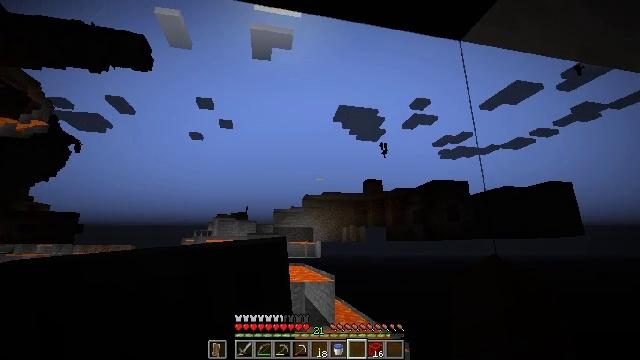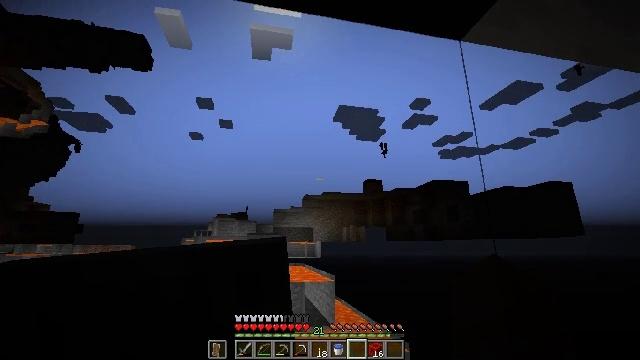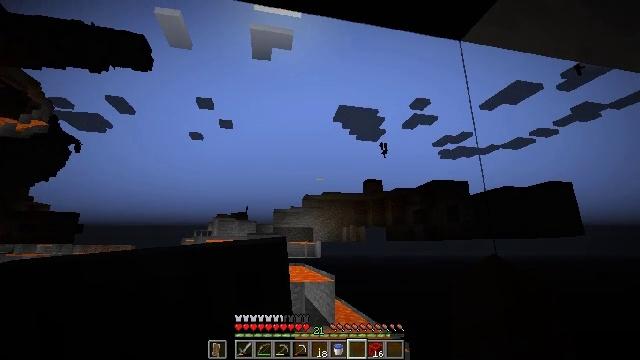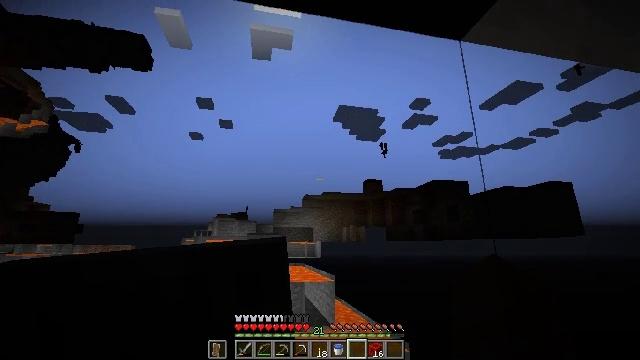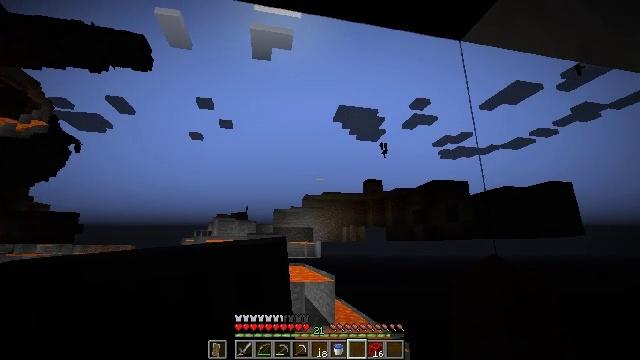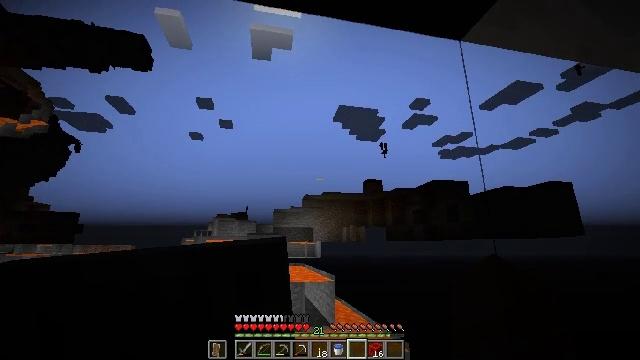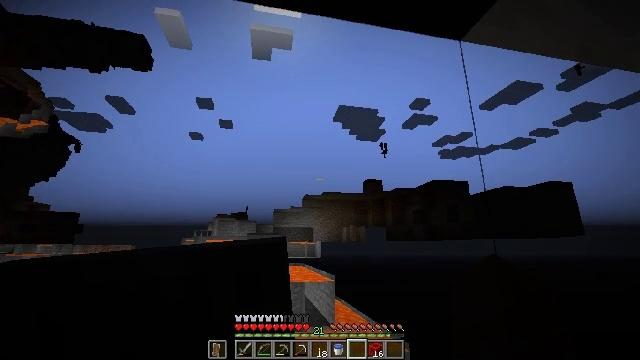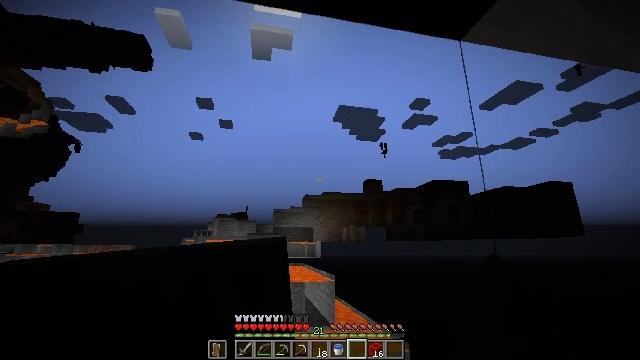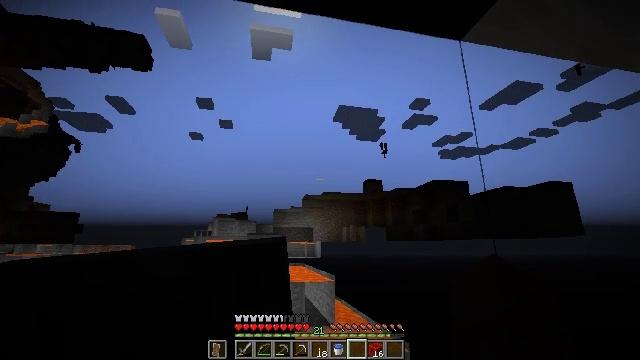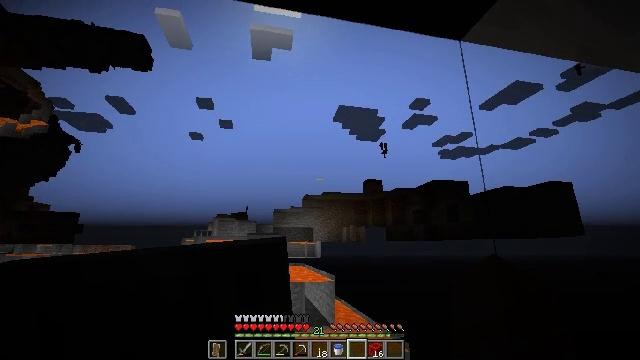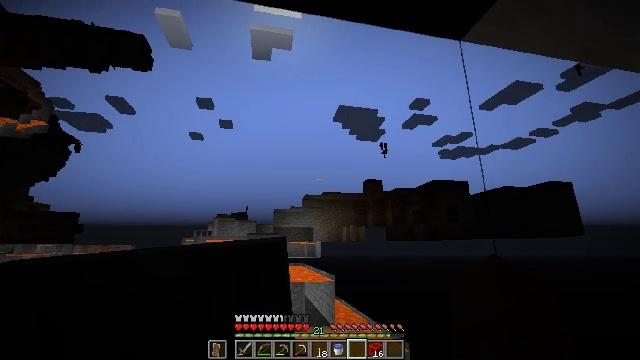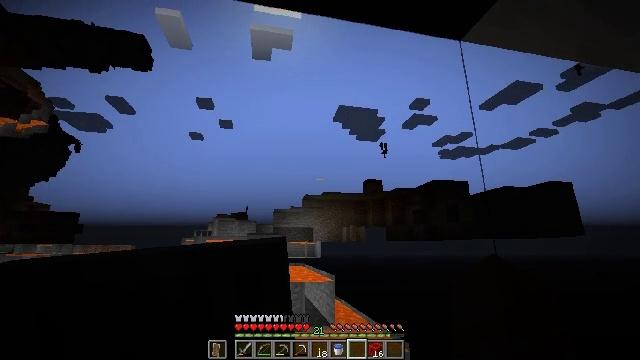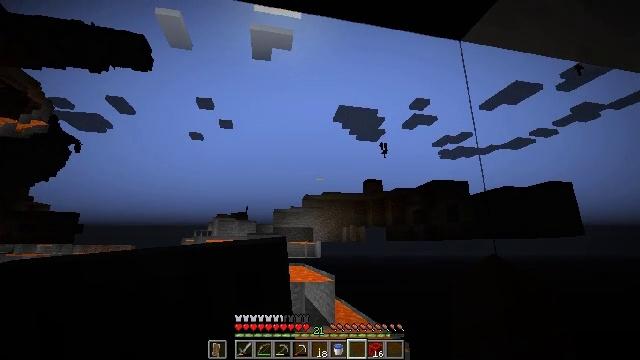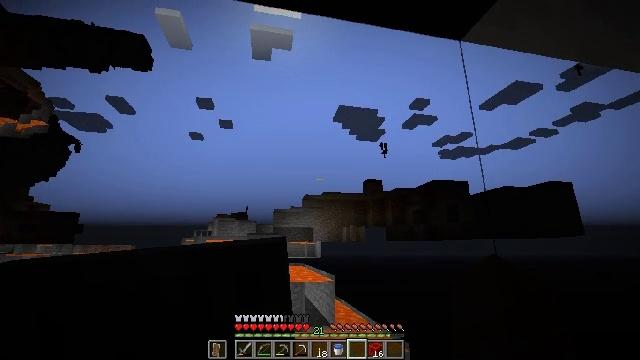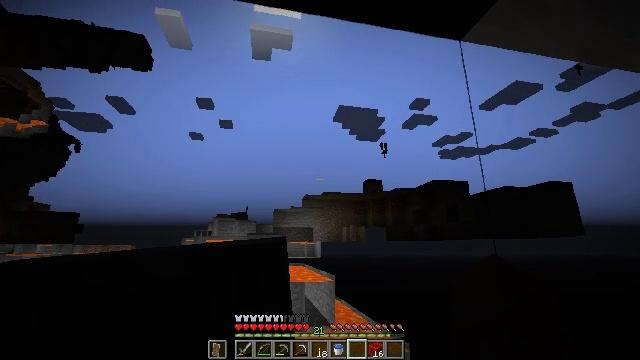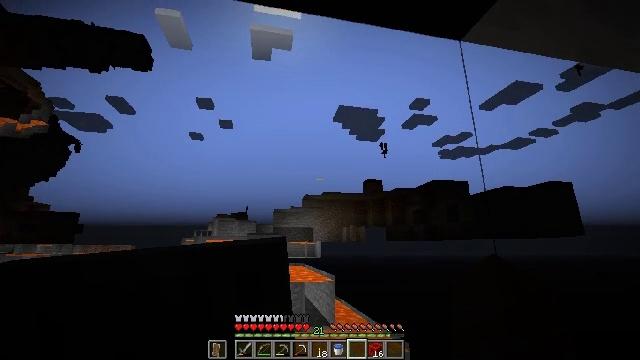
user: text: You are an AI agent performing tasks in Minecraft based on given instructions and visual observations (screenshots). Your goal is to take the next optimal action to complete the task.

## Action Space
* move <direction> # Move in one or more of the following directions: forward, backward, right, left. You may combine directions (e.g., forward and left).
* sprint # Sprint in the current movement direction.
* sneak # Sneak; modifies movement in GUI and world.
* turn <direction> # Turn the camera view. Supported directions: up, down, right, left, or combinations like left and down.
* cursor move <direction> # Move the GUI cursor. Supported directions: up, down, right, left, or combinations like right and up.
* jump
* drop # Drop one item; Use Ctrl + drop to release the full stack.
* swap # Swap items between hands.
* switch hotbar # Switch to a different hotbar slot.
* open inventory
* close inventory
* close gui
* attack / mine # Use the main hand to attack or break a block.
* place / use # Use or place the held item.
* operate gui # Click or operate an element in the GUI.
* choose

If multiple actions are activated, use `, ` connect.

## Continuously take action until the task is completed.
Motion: motion action
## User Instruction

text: Attack the piston head to remove it.
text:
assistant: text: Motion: no_op
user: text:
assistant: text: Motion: no_op
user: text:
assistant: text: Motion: no_op
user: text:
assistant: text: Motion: no_op
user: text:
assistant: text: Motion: no_op
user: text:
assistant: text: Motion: no_op
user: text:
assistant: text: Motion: no_op
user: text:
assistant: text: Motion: no_op
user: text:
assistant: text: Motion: no_op
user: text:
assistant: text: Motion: no_op
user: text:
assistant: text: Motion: no_op
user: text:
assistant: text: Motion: no_op
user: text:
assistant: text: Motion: no_op
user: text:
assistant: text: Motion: no_op
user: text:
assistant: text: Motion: no_op
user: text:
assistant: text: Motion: no_op
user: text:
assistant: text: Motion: no_op
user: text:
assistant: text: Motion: no_op
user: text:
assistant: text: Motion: no_op
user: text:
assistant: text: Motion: no_op
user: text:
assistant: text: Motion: no_op
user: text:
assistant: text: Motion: no_op
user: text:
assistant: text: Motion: no_op
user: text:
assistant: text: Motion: no_op
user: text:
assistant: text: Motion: no_op
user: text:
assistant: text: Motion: turn down
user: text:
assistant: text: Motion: turn right and down
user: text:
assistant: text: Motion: turn down
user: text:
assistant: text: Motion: turn right and down
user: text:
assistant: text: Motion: turn down